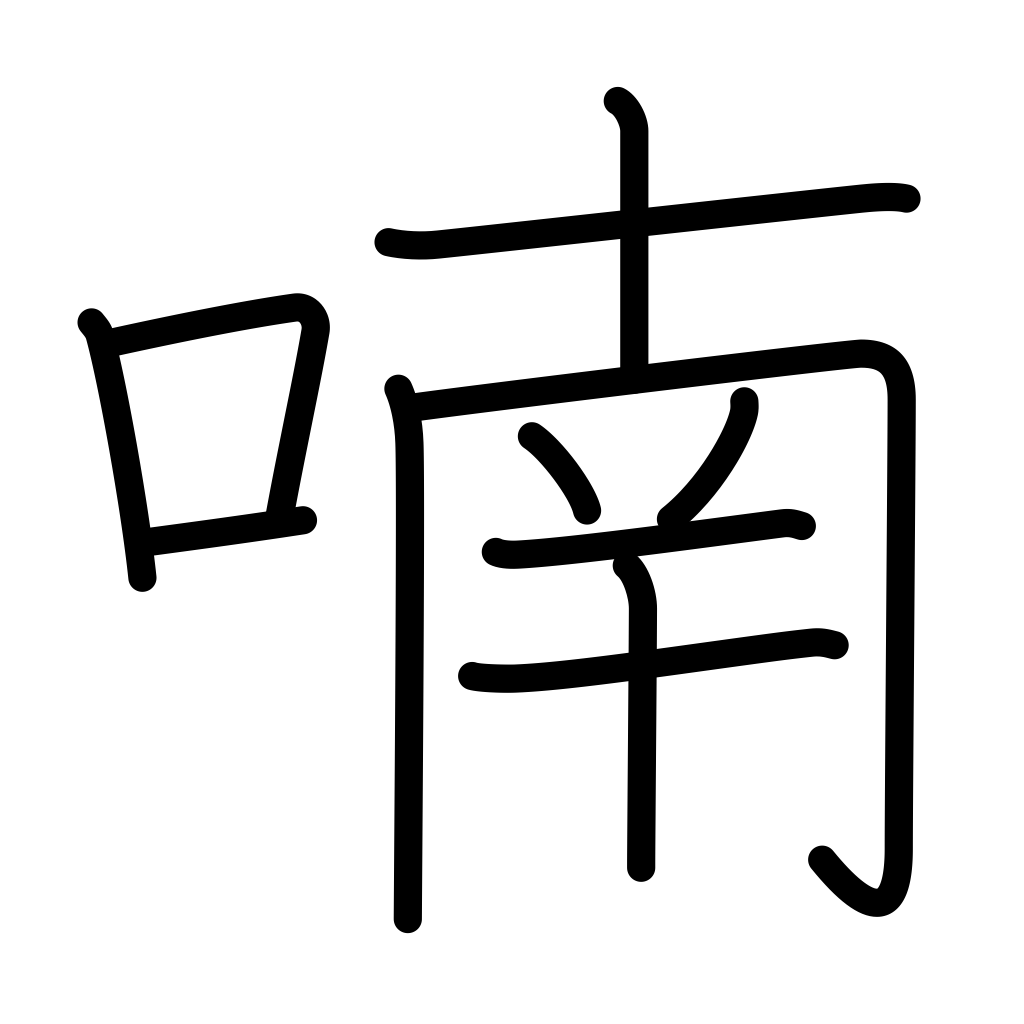
Meaning: chatter, rattle on